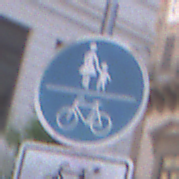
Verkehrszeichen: GemeinsamerGehUndRadweg
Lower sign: EinspurigeFahrzeugeFrei4
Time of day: SunriseSunset
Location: Outdoor (Urban)
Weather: PartlyCloudy
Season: NotSpecified
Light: Natural